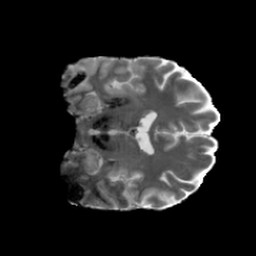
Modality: MD
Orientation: coronal
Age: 30
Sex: male
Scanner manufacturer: siemens
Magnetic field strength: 6.98 T
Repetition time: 7.776 s
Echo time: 0.076 s